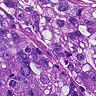
Metastatic tissue present: yes